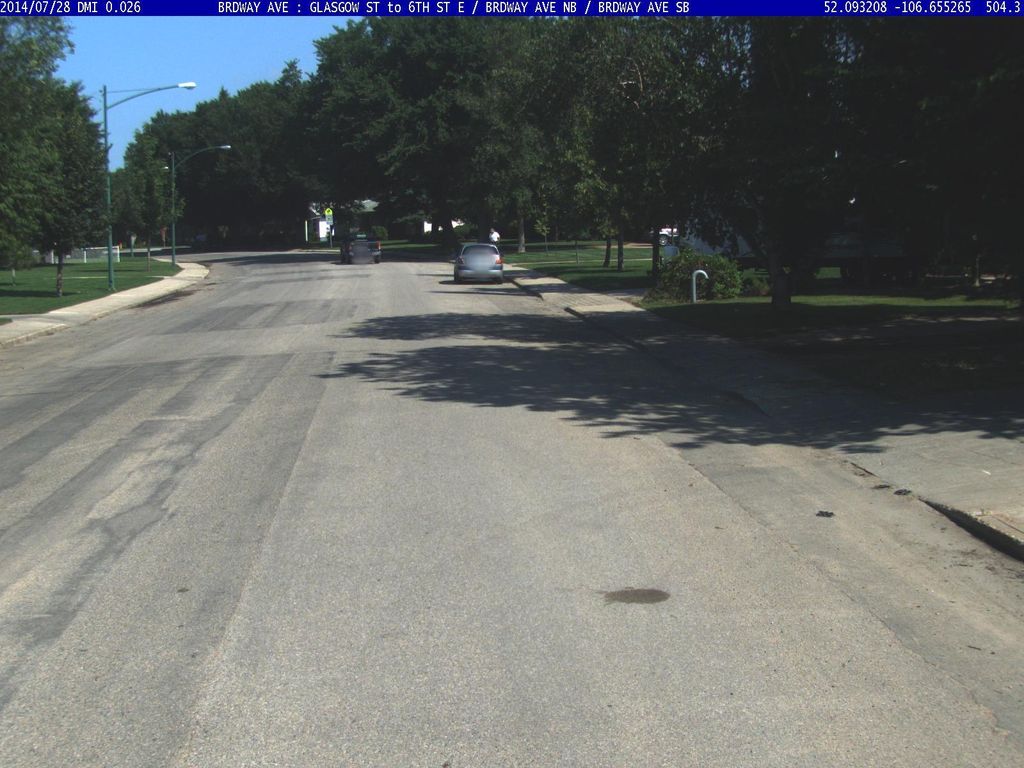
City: saskatoon